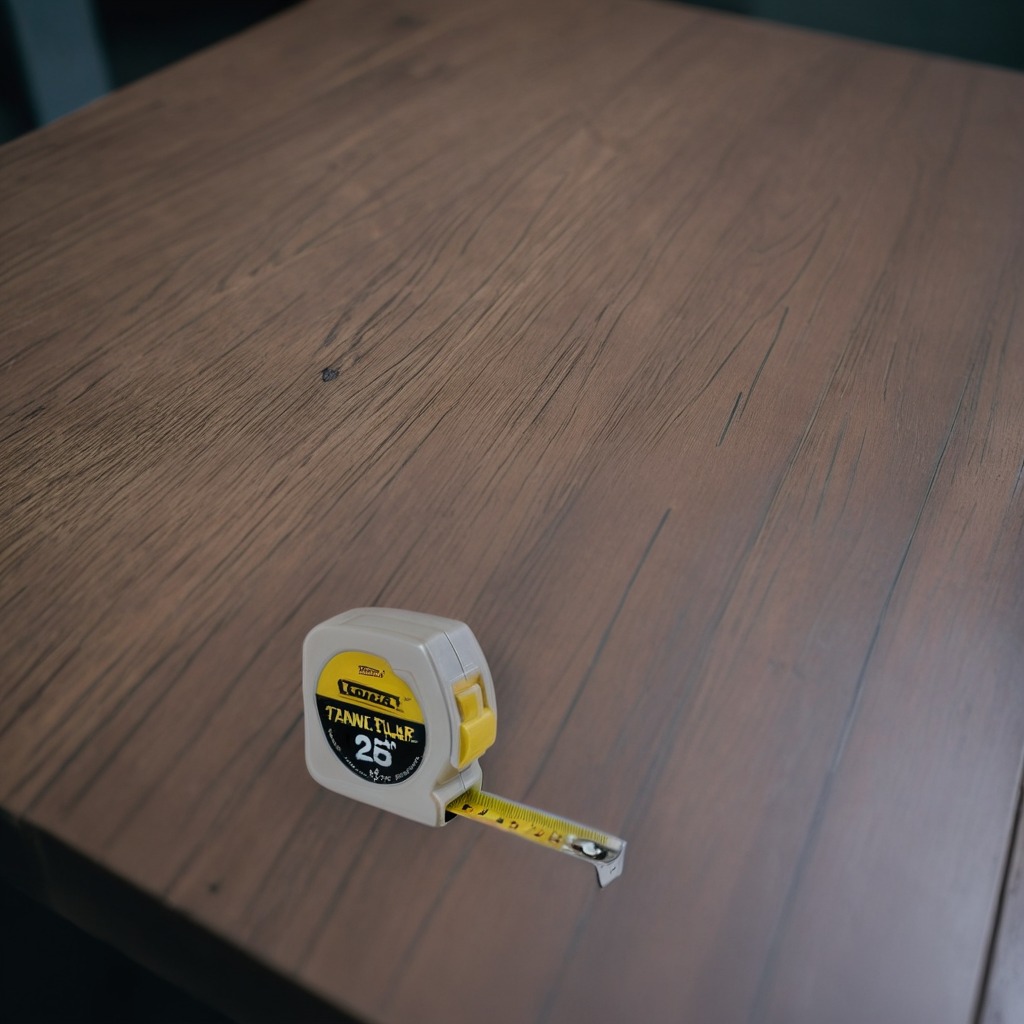
A measuring tape is lying on a table in a small garage at twilight.